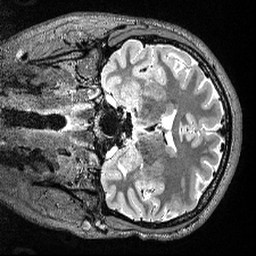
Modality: T2w
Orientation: coronal
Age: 24
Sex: male